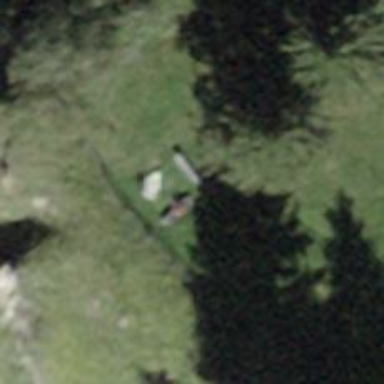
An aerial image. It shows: Picnic site popular for tourists.